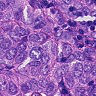
Metastatic tissue present: yes